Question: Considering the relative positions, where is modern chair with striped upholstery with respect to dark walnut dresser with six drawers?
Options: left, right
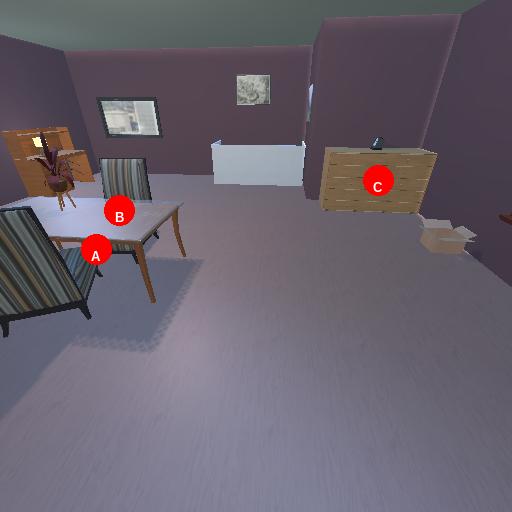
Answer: left